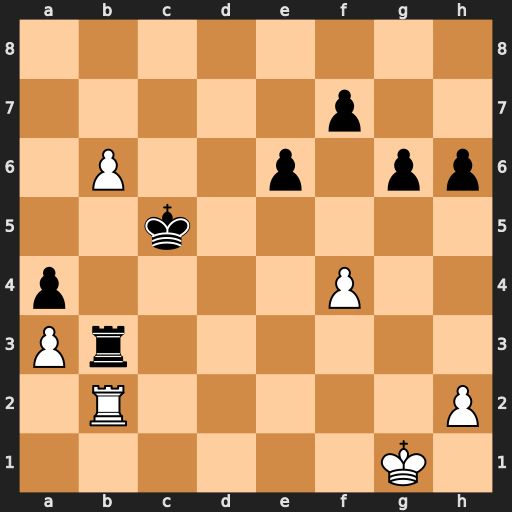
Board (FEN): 8/5p2/1P2p1pp/2k5/p4P2/Pr6/1R5P/6K1
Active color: w
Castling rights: -
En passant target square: -
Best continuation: Rxb3 axb3 b7